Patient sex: F
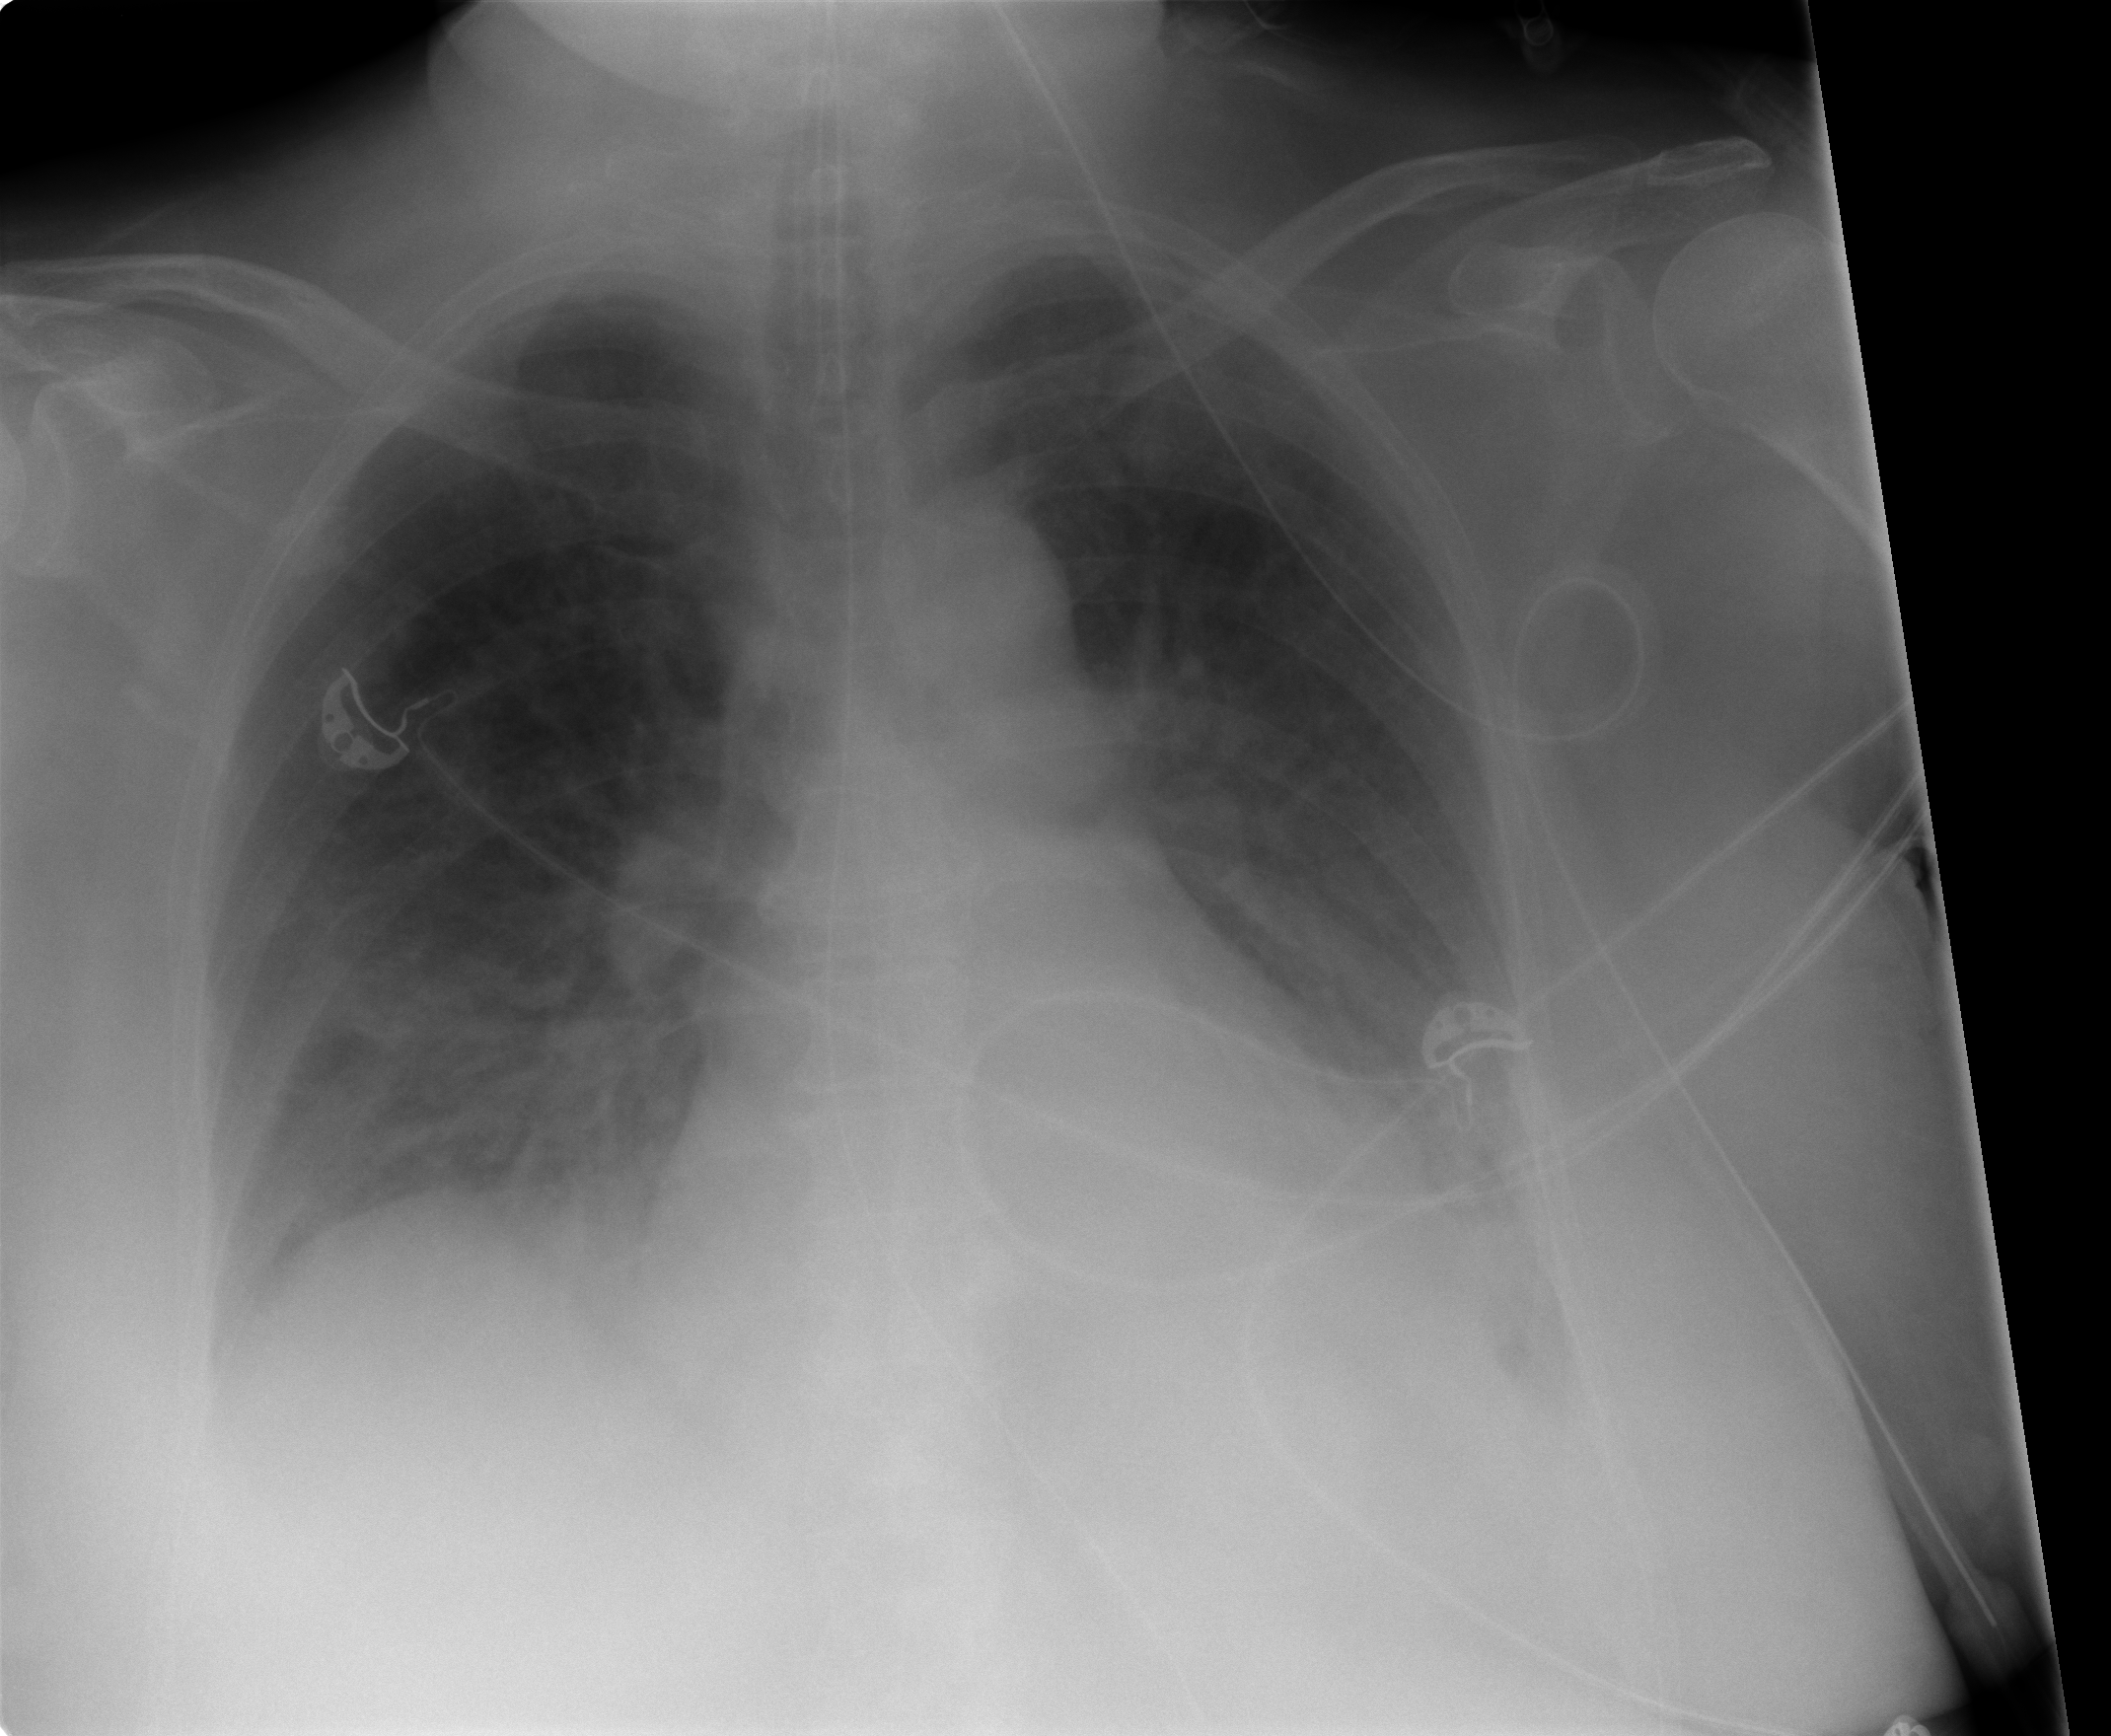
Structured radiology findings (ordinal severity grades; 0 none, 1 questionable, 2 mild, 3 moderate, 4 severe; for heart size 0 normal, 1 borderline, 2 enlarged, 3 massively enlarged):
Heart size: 2
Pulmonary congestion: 2
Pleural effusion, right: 2
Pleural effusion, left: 2
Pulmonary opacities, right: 1
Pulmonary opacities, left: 1
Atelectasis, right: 2
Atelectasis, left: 2